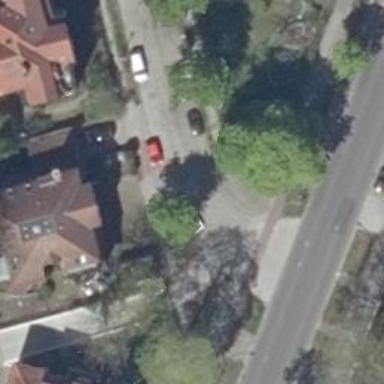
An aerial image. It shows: Residential road.